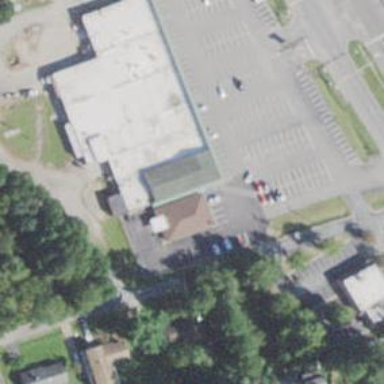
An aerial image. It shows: Post office.